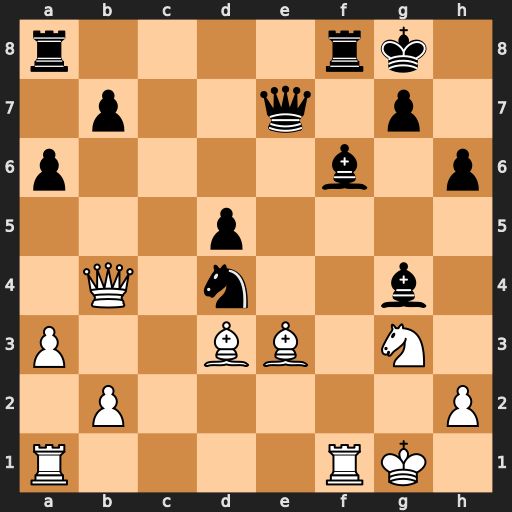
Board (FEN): r4rk1/1p2q1p1/p4b1p/3p4/1Q1n2b1/P2BB1N1/1P5P/R4RK1
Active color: w
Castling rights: -
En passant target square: -
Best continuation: Qxe7 Nf3+ Rxf3